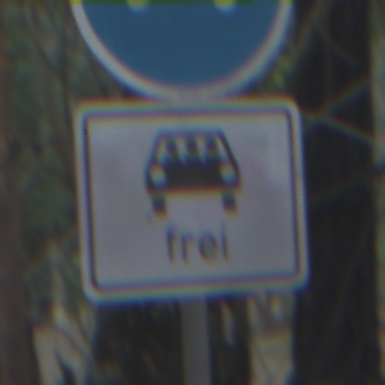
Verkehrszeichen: MehrfachbesetzePersonenkraftwagenFrei
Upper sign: Busssonderstreifen
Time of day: SunriseSunset
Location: Outdoor (Nature)
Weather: NotSpecified
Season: Autumn
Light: Natural